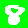
Digit: 8